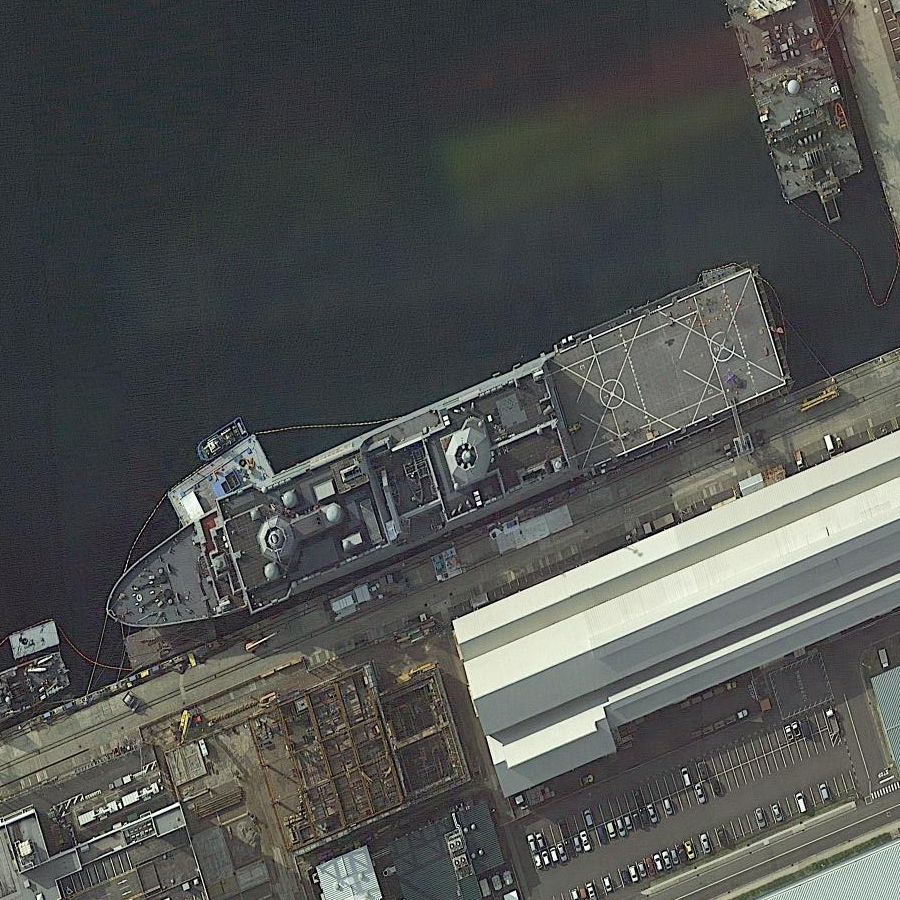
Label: San_Antonio-class_transport_dock